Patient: sex F, age 57
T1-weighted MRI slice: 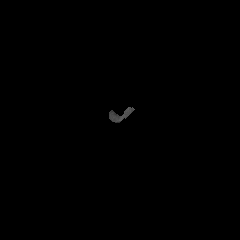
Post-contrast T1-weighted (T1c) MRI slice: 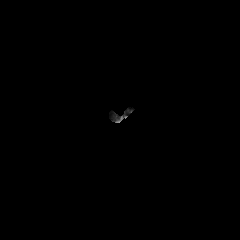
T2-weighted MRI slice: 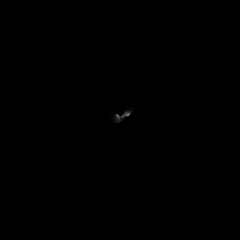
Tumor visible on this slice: no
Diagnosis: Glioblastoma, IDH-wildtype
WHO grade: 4